Field crop: maize
Growth stage: 2
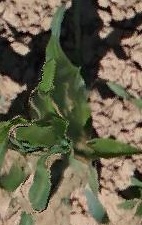
Species: maize